Question: I want to create an external tools configuration in eclipse that will copy all .war files in my target directory to my deployments folder on jboss. My attempt looks like this:

but I get:
'''
/bin/cp: cannot stat '*.war': No such file or directory
'''
When I give the actual name of the war file, it works but I don't want to use this approach as the name of the war file will change as the project gets updated. How can I use *.war or equivalent in this configuration?
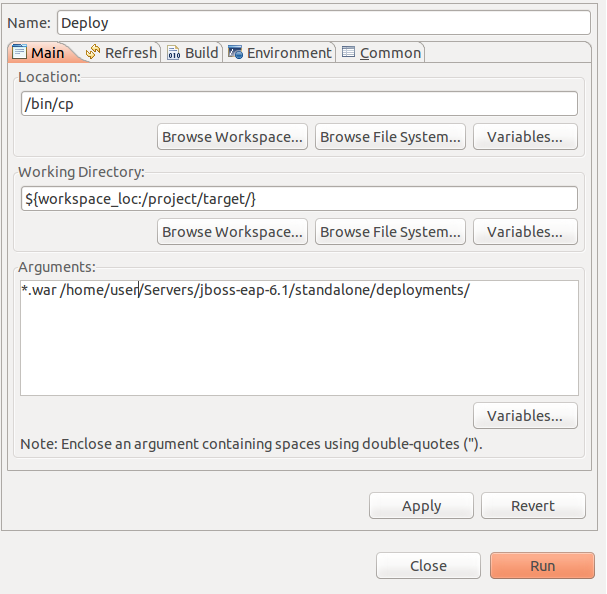
Answer: Expansion of '*' is done by the Shell not the program you run. So to do this you need to run the shell
For the command location specify:
'''
/bin/sh
'''
For the arguments:
'''
-c "cp *.war /home/...."
'''
which runs the shell specifying the command to be run.